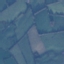
Land use / land cover: Pasture